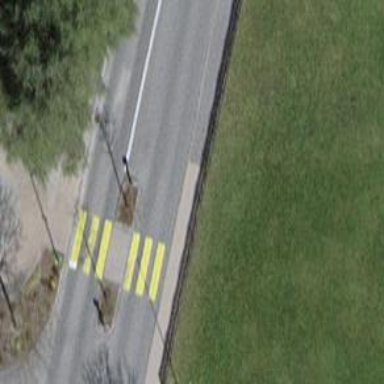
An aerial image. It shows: Uncontrolled zebra crossing on the road.